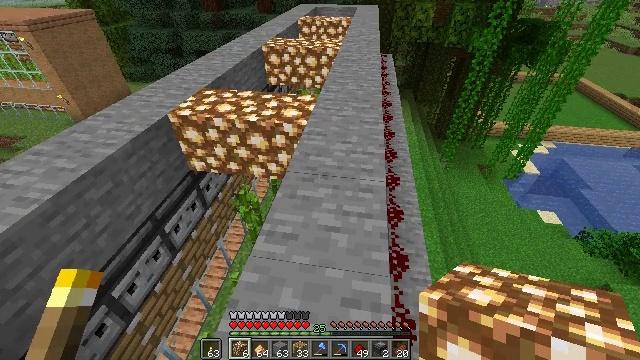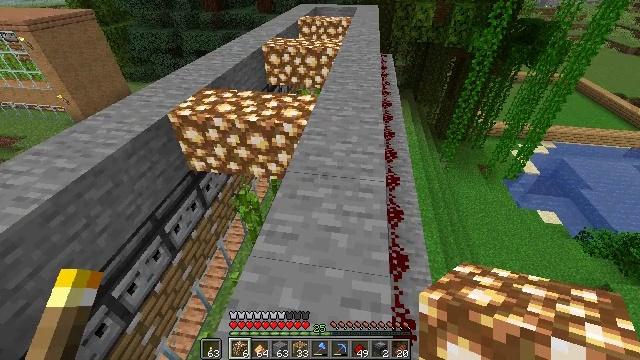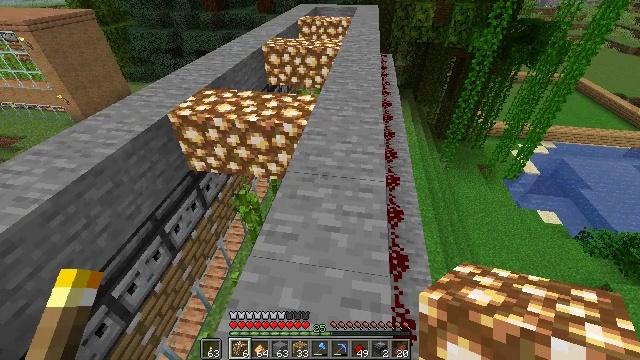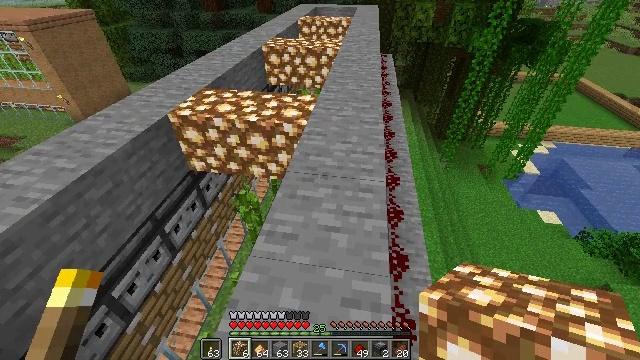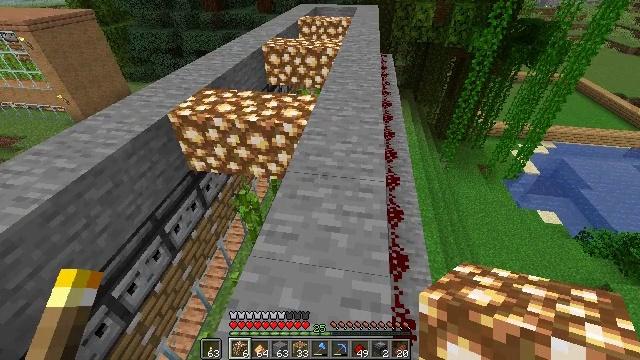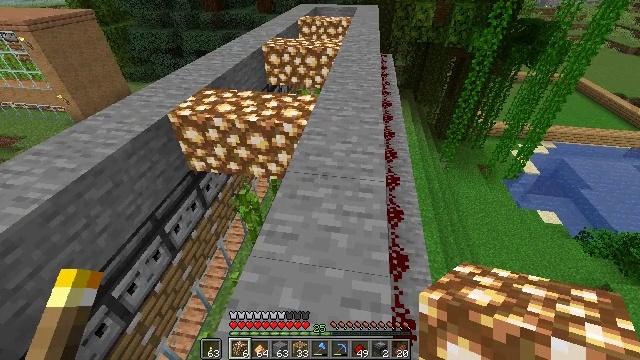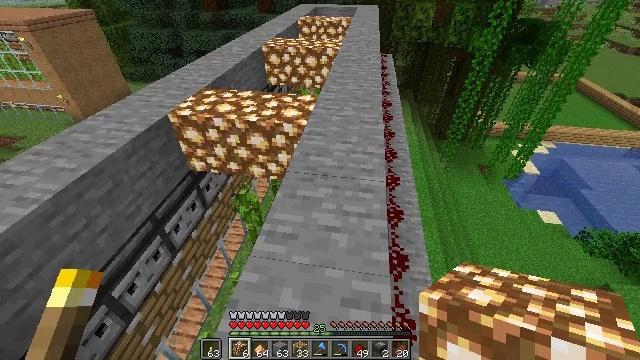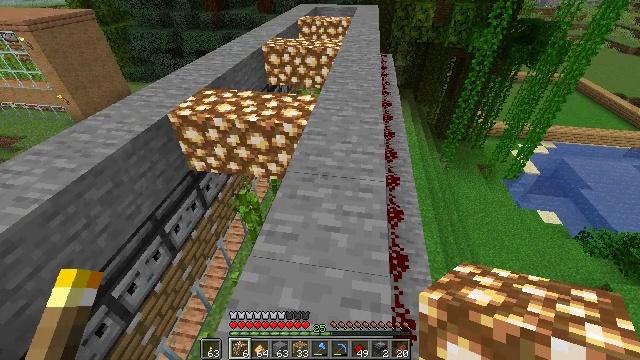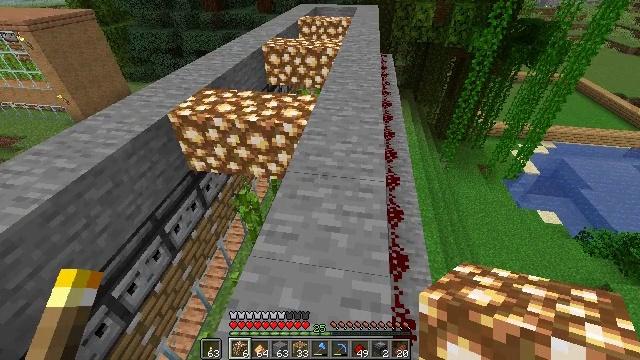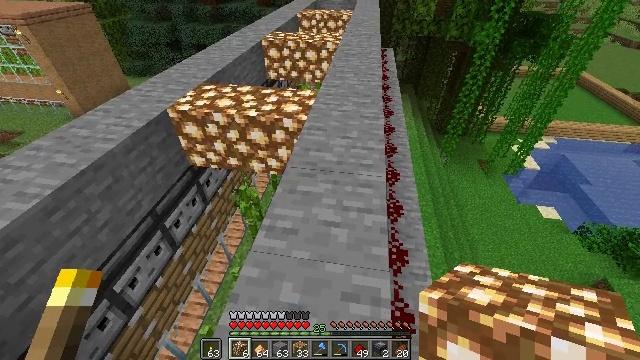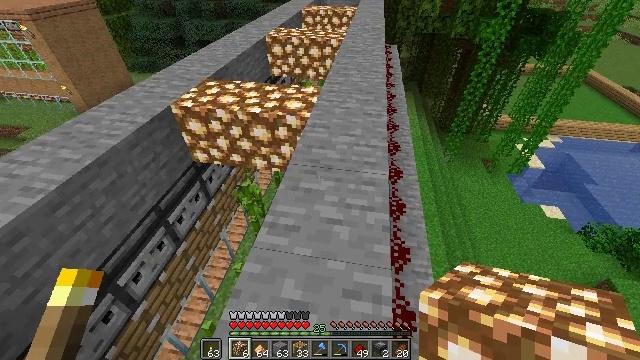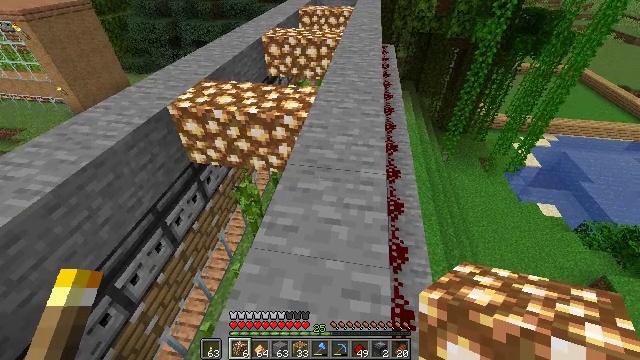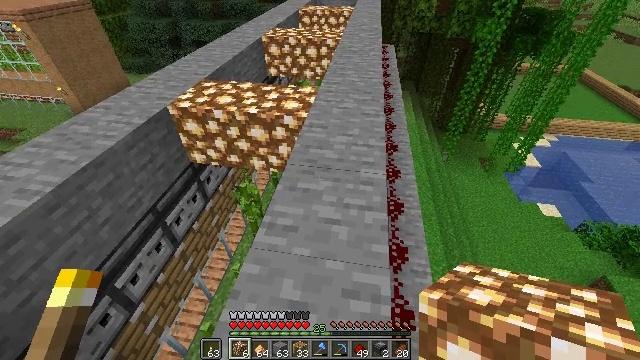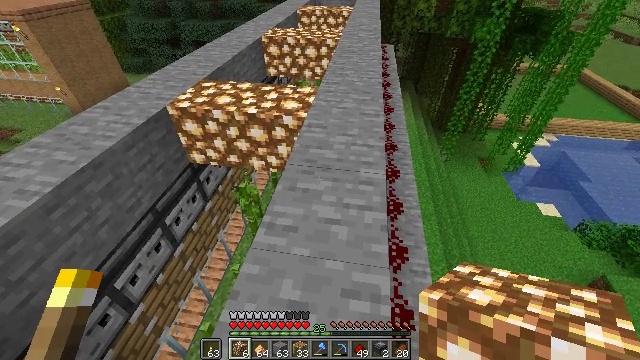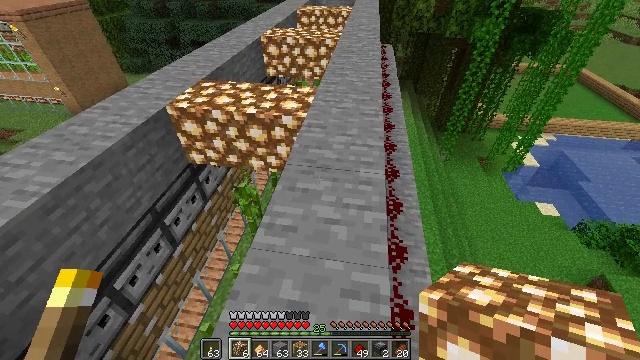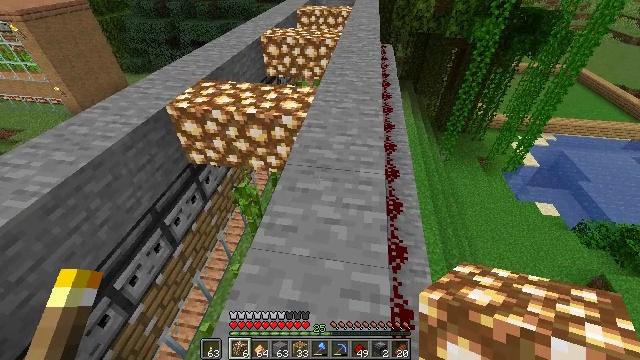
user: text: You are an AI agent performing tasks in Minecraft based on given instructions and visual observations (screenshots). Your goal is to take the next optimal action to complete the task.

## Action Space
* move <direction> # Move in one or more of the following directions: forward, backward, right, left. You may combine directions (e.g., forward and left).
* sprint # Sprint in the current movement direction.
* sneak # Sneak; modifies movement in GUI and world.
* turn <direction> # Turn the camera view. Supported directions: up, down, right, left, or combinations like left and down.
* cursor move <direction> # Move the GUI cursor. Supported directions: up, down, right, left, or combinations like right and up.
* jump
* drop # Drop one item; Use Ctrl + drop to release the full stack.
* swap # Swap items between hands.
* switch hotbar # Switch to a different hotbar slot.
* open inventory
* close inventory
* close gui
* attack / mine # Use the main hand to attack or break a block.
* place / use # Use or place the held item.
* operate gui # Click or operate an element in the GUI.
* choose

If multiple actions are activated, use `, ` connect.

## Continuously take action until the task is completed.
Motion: motion action
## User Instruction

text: Collect the black carpet for decoration use.
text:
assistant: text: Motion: no_op
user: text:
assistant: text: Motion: no_op
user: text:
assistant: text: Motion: no_op
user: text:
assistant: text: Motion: no_op
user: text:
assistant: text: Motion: no_op
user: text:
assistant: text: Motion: no_op
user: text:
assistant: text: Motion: no_op
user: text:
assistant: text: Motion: no_op
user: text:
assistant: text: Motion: turn down
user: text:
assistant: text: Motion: no_op
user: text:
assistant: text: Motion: no_op
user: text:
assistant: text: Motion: no_op
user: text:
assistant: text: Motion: no_op
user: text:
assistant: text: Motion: no_op
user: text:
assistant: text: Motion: no_op
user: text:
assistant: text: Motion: no_op
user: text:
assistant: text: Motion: no_op
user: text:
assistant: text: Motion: no_op
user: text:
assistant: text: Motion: turn right and up
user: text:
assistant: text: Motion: no_op
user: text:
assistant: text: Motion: no_op
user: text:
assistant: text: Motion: no_op
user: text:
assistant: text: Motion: no_op
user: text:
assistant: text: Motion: no_op
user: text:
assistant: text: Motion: no_op
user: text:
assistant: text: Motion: no_op
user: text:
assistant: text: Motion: no_op
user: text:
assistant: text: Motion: no_op
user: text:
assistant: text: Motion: no_op
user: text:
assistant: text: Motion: no_op